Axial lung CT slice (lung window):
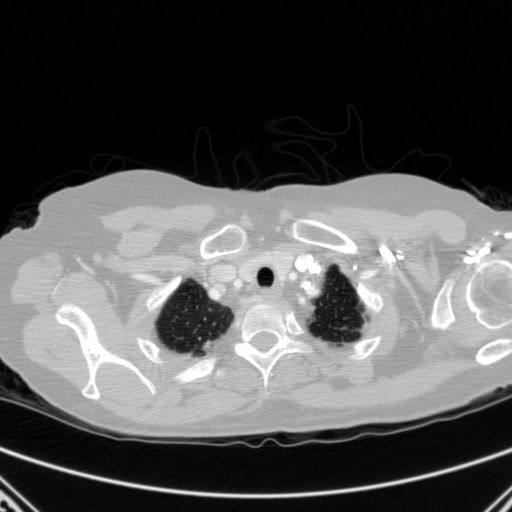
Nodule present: no